Question: I can't seem to get the padding inside the menu to be removed or changed. I don't want my navbar to be so chunky and large. I got the top padding removed but the bottom isn't working.

this is the code that got the top to the right size (border around menu is to show the emphasis on the problem)
'''
.navbar-default .navbar-nav > li > a {
padding-bottom: 0px; /*<-- does not set the bottom to 0px*/
padding-top: 0px;
}
'''
<URL>
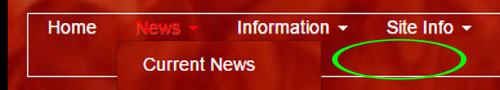
Answer: Here is how I would debug this problem:
Start with inspecting the empty space:
<URL>
I see that the menu shouldn't be 48 pixels tall. Now I inspect the link:
<URL>
So I'd imagine it should be smaller than 48 but larger than 20. Now I work my way back until I find the element that's causing it to be to large:
<URL>
Now inspect the element styles and find the source:
<URL>
So it looks like in 'navbar.less' the following code exists:
'''
.navbar {
min-height: 50px;
}
'''
All you need to do is override that globally or specifically as needed in a stylesheet after bootstrap:
'''
// globally
.navbar {
min-height: 10px; // or whatever value
}
// specifically (as best as I can based on your code)
.rgo_wrapper .navbar {
min-height: 10px; // or whatever value
}
'''